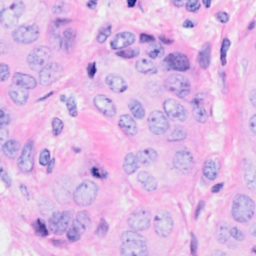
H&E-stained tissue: Breast